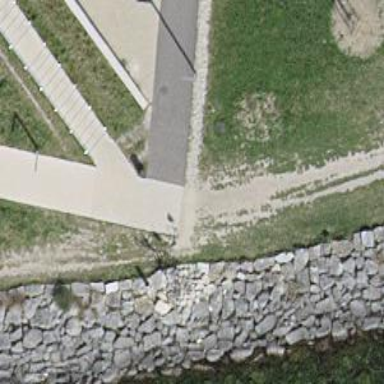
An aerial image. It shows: Set of steps on the road.